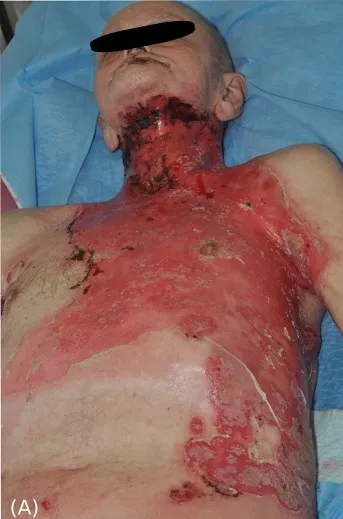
Clinical pictures of the patient at initial presentation and after treatment. Extensive erosive skin detachment of the frontal trunk and neck.
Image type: medical_photograph (other_medical_photograph)